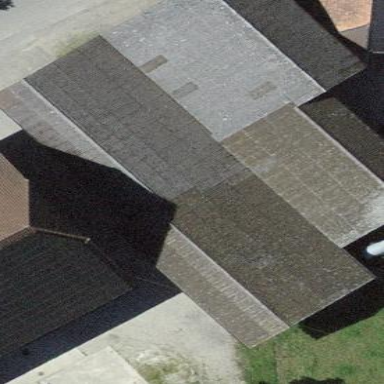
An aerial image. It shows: Barn.